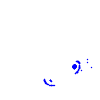
Particle: electron